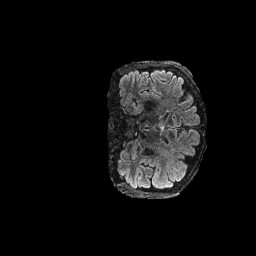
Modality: FLAIR
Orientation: coronal
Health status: ill
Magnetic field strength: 3 T